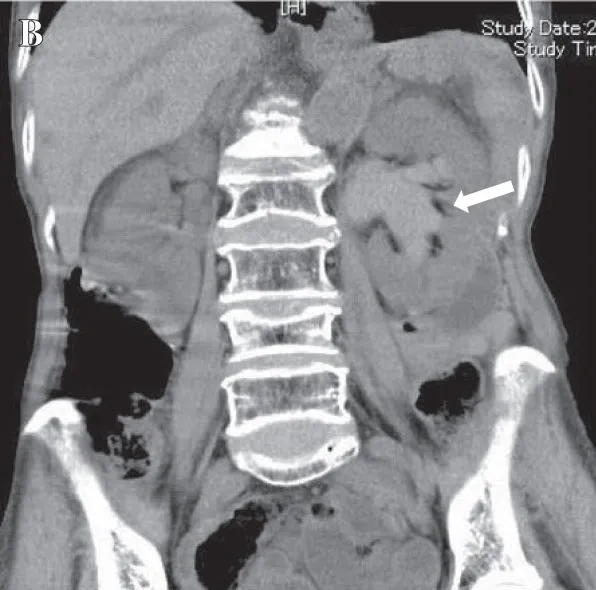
Plain abdominal computed tomography and magnetic resource imaging. . Coronal view).
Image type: radiology (ct)